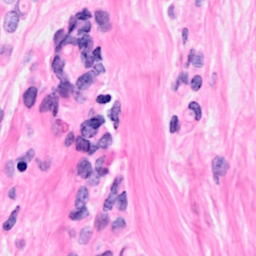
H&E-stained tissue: Breast